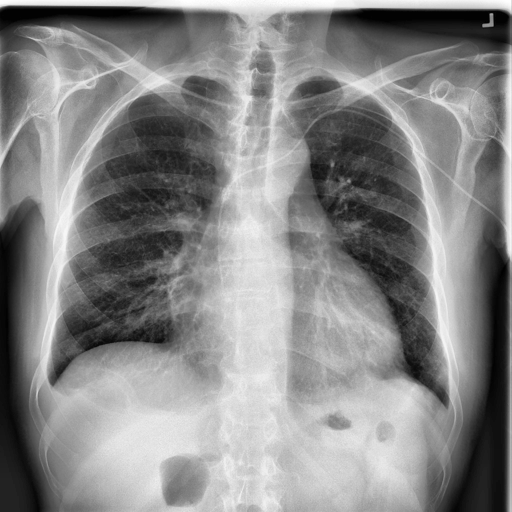
Finding: NORMAL